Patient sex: F
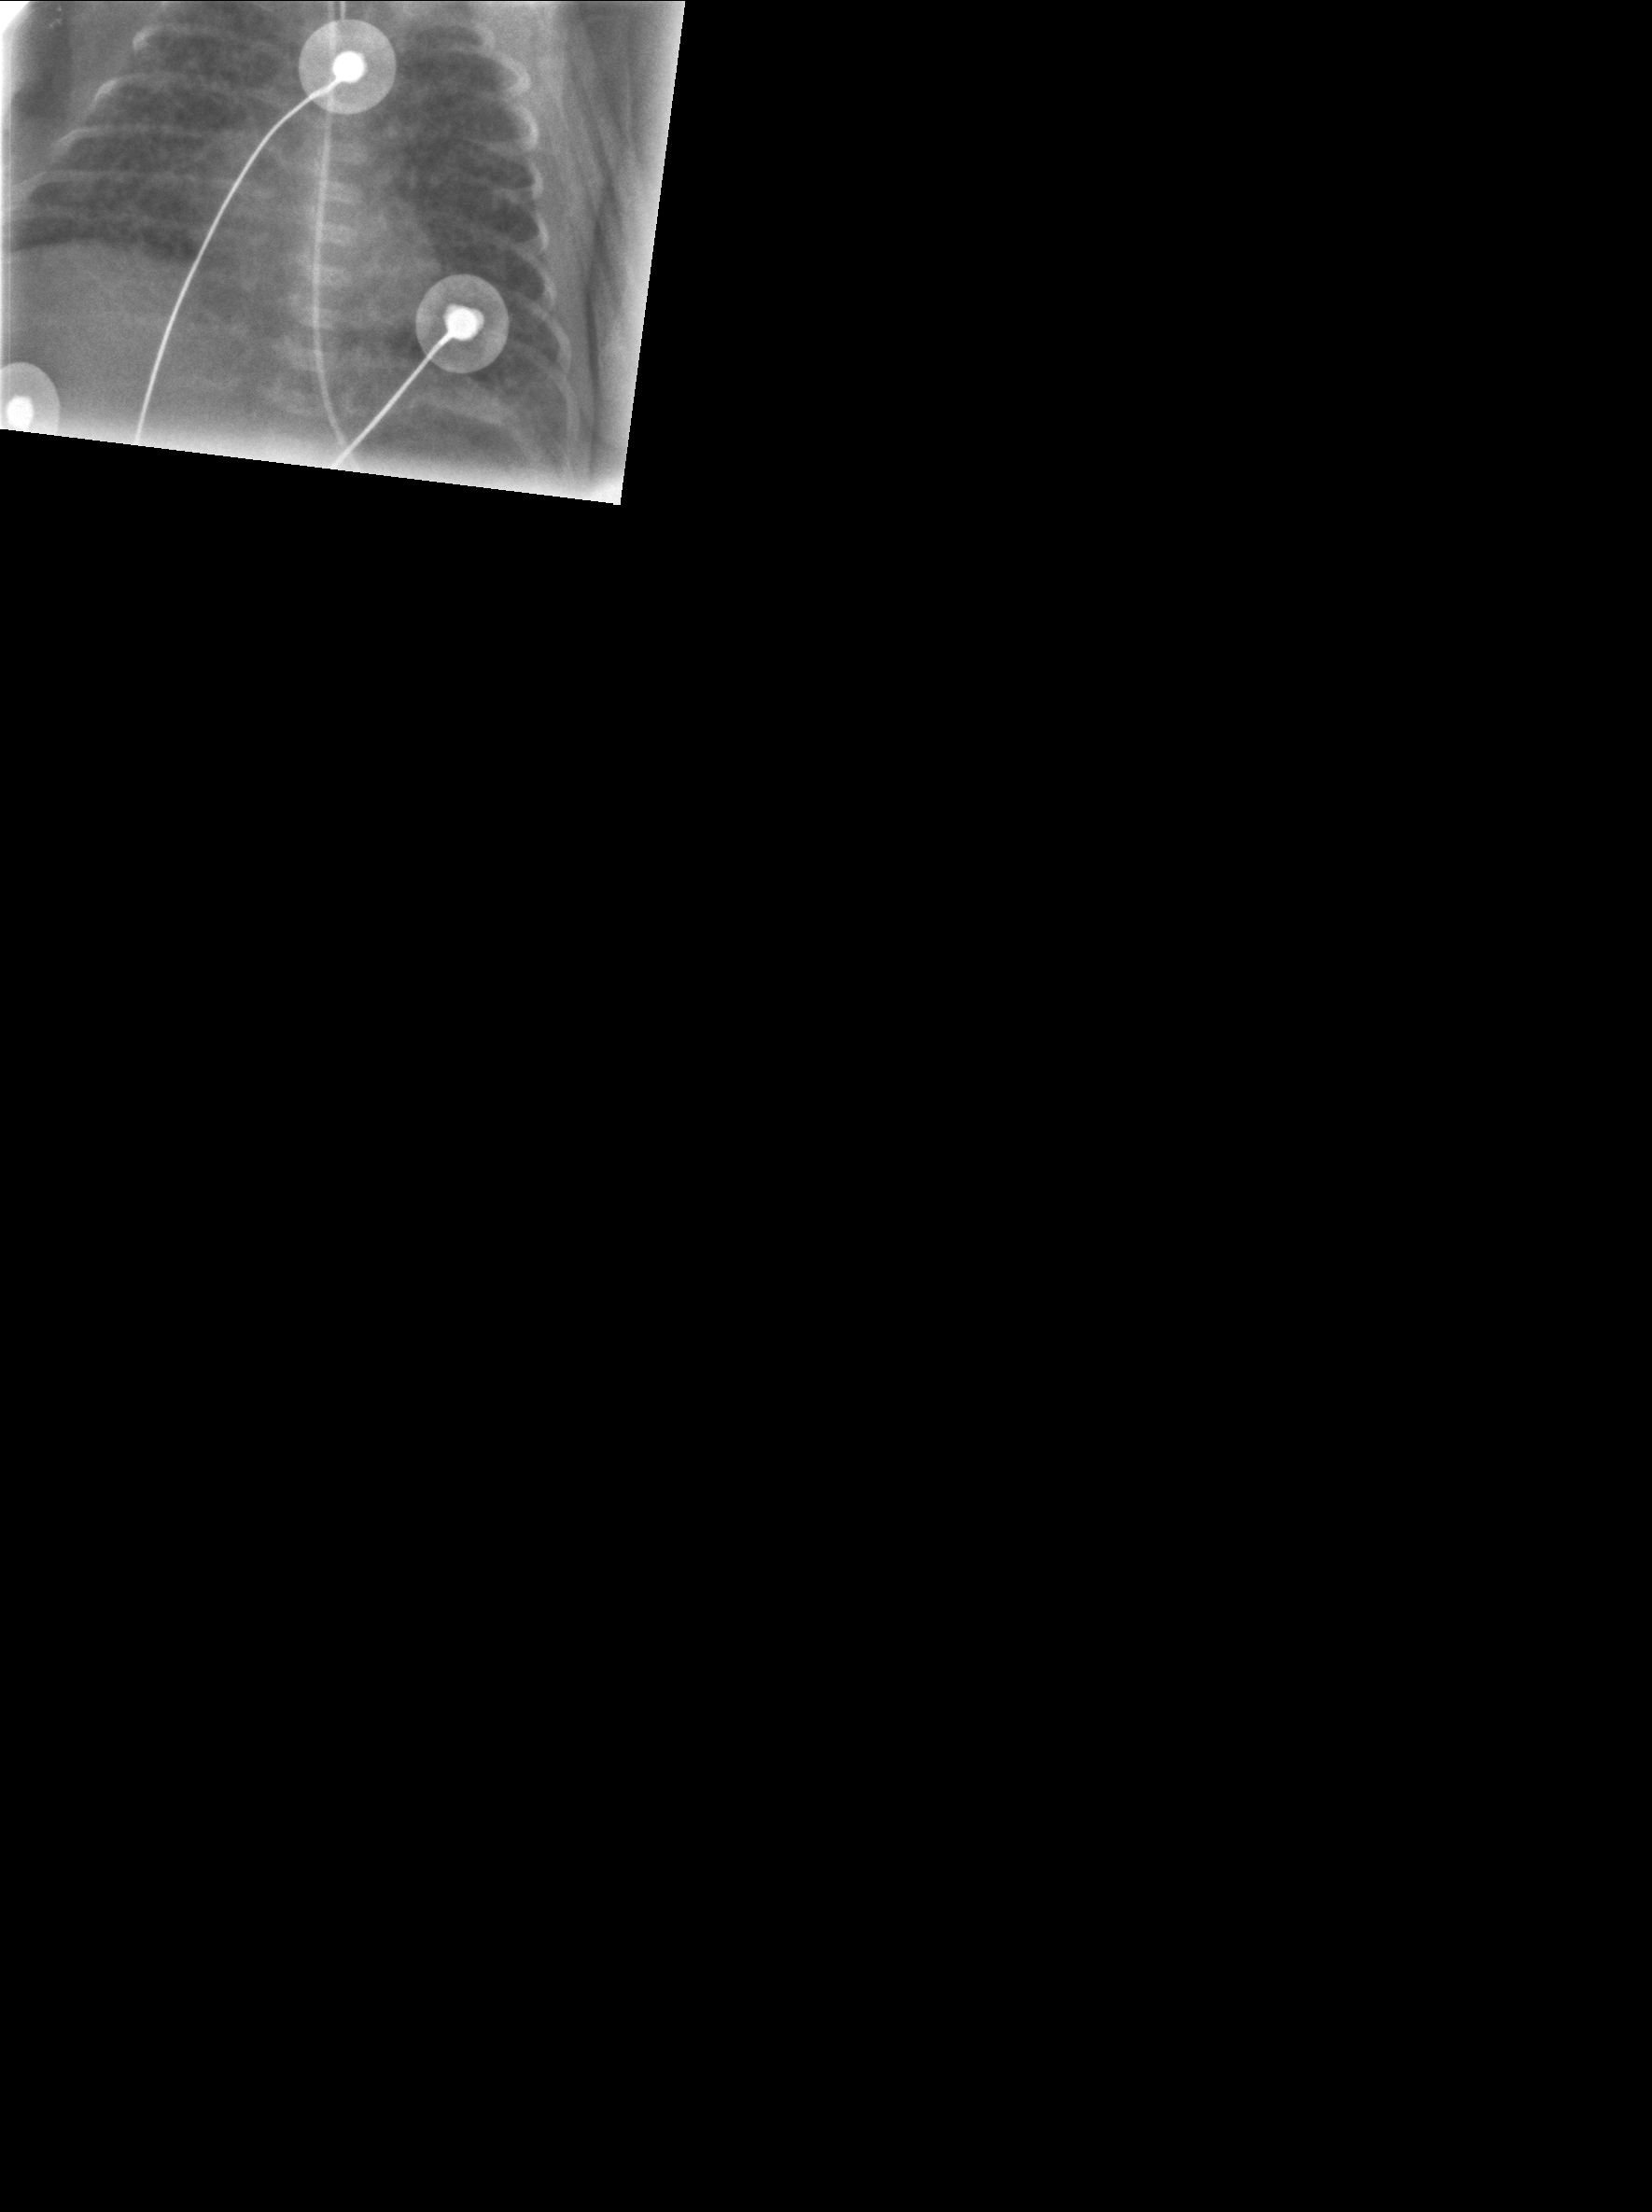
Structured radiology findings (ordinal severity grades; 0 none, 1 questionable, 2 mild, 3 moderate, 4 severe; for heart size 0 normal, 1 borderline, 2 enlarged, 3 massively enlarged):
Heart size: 0
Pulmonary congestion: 0
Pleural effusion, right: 0
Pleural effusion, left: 0
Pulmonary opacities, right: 2
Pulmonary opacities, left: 2
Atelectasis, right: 2
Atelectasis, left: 2